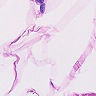
Metastatic tissue present: no